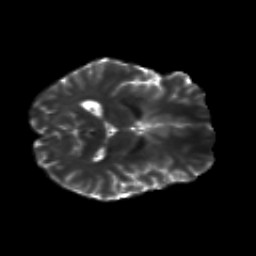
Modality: T2w
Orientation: axial
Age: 31
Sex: male
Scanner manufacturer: siemens
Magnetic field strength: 3 T
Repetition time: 8.8 s
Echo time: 0.085 s